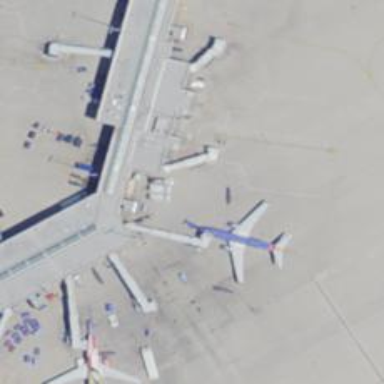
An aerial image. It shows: Airport gate.